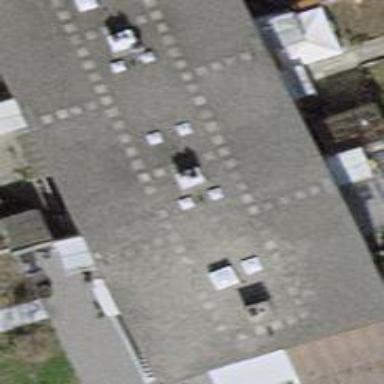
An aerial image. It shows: House with flat roof.